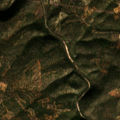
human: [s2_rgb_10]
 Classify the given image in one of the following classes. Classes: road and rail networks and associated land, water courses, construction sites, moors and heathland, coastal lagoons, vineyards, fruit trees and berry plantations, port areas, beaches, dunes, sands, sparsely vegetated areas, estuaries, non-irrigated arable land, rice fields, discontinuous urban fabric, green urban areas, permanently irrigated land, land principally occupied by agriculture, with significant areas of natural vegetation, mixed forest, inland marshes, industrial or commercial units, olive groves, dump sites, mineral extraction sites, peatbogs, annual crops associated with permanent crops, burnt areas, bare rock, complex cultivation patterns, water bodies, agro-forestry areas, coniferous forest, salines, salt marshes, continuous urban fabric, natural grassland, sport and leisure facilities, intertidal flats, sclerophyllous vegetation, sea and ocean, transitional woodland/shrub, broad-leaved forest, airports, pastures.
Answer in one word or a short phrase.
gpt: land principally occupied by agriculture, with significant areas of natural vegetation, sclerophyllous vegetation